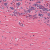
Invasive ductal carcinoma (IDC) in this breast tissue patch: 0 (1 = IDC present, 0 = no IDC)